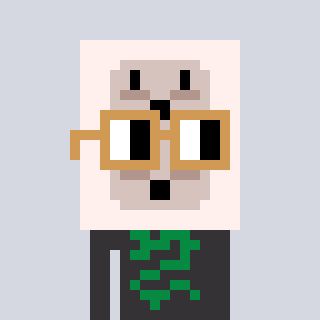
a pixel art character with square brown glasses, a outlet-shaped head and a grayscale-colored body on a cool background